Aerial crown-view tile of a tropical tree (Barro Colorado Island, Panama), acquired 20250217:
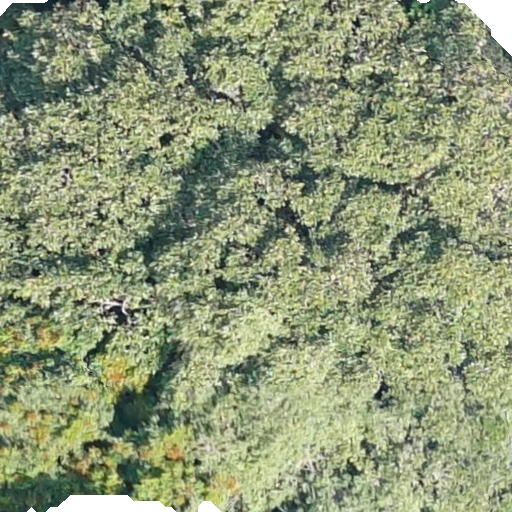
Species: Ficus insipida
GBIF accepted scientific name: Ficus insipida
Crown area: 549.575 m²